Interaction volume radius: 10 \u00c5
Interaction volume height: 15 \u00c5
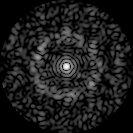
Disorder parameter: 0.8084